Interaction volume radius: 10 \u00c5
Interaction volume height: 20 \u00c5
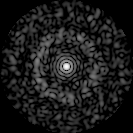
Disorder parameter: 0.8464